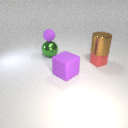
large green metal sphere behind large purple rubber cube